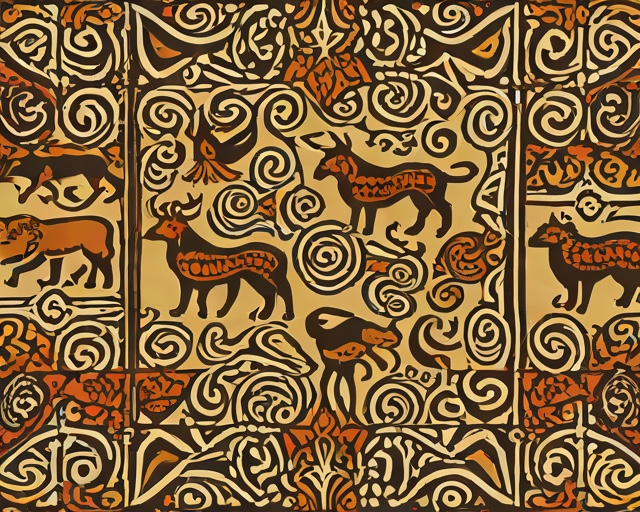
Category: Autumn